Question: I am generating a groundwater elevation contour and a streamplot in matplotlib
The contour indicates that the elevation is decreasing in many areas but the groundwater flow (streamplot) is pointed uphill. I have circled the arrows that seem to be pointed the wrong direction.
The arrows toward the bottom of the map appear to be pointed the correct direction. Does anyone know why this might be?

And here is most of the code which generates this plot:
'''
#create empty arrays to fill up!
x_values = []
y_values = []
z_values = []
#iterate over wells and fill the arrays with well data
for well in well_arr:
x_values.append(well['xpos'])
y_values.append(well['ypos'])
z_values.append(well['value'])
#initialize numpy array as required for interpolation functions
x = np.array(x_values, dtype=np.float)
y = np.array(y_values, dtype=np.float)
z = np.array(z_values, dtype=np.float)
#create a list of x, y coordinate tuples
points = zip(x, y)
#create a grid on which to interpolate data
xi, yi = np.linspace(0, image['width'], image['width']),
np.linspace(0, image['height'], image['height'])
xi, yi = np.meshgrid(xi, yi)
#interpolate the data with the matlab griddata function
zi = griddata(x, y, z, xi, yi, interp='nn')
#create a matplotlib figure and adjust the width and heights
fig = plt.figure(figsize=(image['width']/72, image['height']/72))
#create a single subplot, just takes over the whole figure if only one is specified
ax = fig.add_subplot(111, frameon=False, xticks=[], yticks=[])
#create the contours
kwargs = {}
if groundwater_contours:
kwargs['colors'] = 'b'
CS = plt.contour(xi, yi, zi, linewidths=linewidth, **kwargs)
#add a streamplot
dx, dy = np.gradient(zi)
plt.streamplot(xi, yi, dx, dy, color='c', density=1, arrowsize=3)
'''
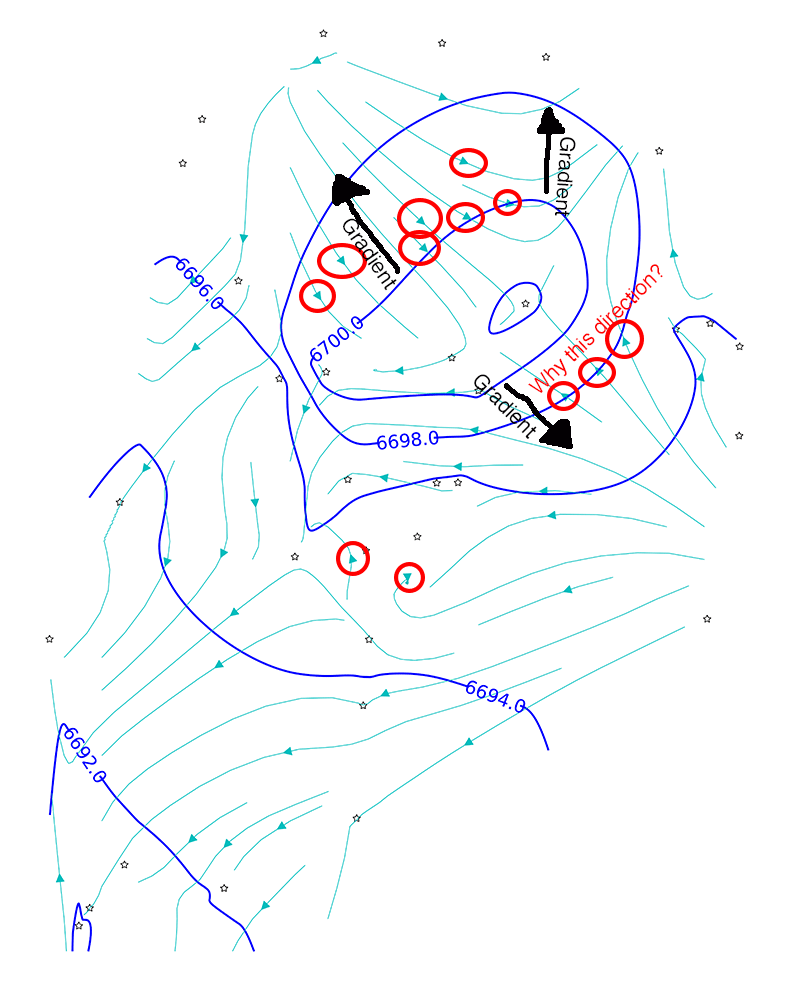
Answer: ## Summary
I'm guessing, but your problem is probably because you have an inherent transpose going on. 2D numpy arrays are indexed as row, column. "x, y" indexing is column, row. In this context, 'numpy.gradient' is basically going to return dy, dx and not dx, dy.
Try changing the line:
'''
dx, dy = np.gradient(zi)
'''
to:
'''
dy, dx = np.gradient(zi)
'''
Also, if your depths are defined as positive-up, it should be:
'''
dy, dx = np.gradient(-zi)
'''
However, I'm assuming you have positive-down depth conventions, so I'll leave that part of of the examples below. (So higher values are assumed to be deeper/lower in the example data below, and water will flow towards the high values.)
## Reproducing the problem
For example, if we modify the code you gave to use random data and fill in a few variables that are coming from outside the scope of your code sample (so that it's a stand-alone example):
'''
import numpy as np
import matplotlib.pyplot as plt
from matplotlib.mlab import griddata
# Generate some reproducible but random data
np.random.seed(1981)
width, height = 200, 300
x, y, z = np.random.random((3,10))
x *= width
y *= height
#create a list of x, y coordinate tuples
points = zip(x, y)
#create a grid on which to interpolate data
xi, yi = np.linspace(0, width, width), np.linspace(0, height, height)
xi, yi = np.meshgrid(xi, yi)
#interpolate the data with the matlab griddata function
zi = griddata(x, y, z, xi, yi, interp='nn')
#create a matplotlib figure and adjust the width and heights
fig = plt.figure()
#create a single subplot, just takes over the whole figure if only one is specified
ax = fig.add_subplot(111, frameon=False, xticks=[], yticks=[])
#create the contours
CS = plt.contour(xi, yi, zi, linewidths=1, colors='b')
#add a streamplot
dx, dy = np.gradient(zi)
plt.streamplot(xi, yi, dx, dy, color='c', density=1, arrowsize=3)
plt.show()
'''
The result will look like this:

Notice that there are lots of places where the flow lines are not perpendicular to the contours. That's an even easier indicator than the incorrect direction of the arrows that something is going wrong. (Though "perpendicular" assumes an aspect ratio of 1 for the plot, which isn't quite true for these plots unless you set it.)
## Fixing the problem
If we just change the line
'''
dx, dy = np.gradient(zi)
'''
to:
'''
dy, dx = np.gradient(zi)
'''
We'll get the correct result:

---
## Interpolation suggestions
On a side note, 'griddata' is a poor choice in this case.
First, it's not a "smooth" interpolation method. It uses delaunay triangulation, which makes "sharp" ridges at triangle boundaries. This leads to anomalous gradients in those locations.
Second, it limits interpolation to the convex hull of your data points, which may or may not be a good choice.
A radial basis function (or any other smooth interpolant) is a much better choice for interpolation.
As an example, if we modify your code snippet to use an RBF:
'''
import numpy as np
import matplotlib.pyplot as plt
from scipy.interpolate import Rbf
# Generate data
np.random.seed(1981)
width, height = 200, 300
x, y, z = np.random.random((3,10))
x *= width
y *= height
#create a grid on which to interpolate data
xi, yi = np.mgrid[0:width:1j*width, 0:height:1j*height]
#interpolate the data with the matlab griddata function
interp = Rbf(x, y, z, function='linear')
zi = interp(xi, yi)
#create a matplotlib figure and adjust the width and heights
fig, ax = plt.subplots(subplot_kw=dict(frameon=False, xticks=[], yticks=[]))
#create the contours and streamplot
CS = plt.contour(xi, yi, zi, linewidths=1, colors='b')
dy, dx = np.gradient(zi.T)
plt.streamplot(xi[:,0], yi[0,:], dx, dy, color='c', density=1, arrowsize=3)
plt.show()
'''

(You'll notice the intersections are not quite perpendicular due to the non-equal aspect ratio of the plot. They're all 90 degrees if we set the aspect ratio of the plot to 1, however.)
As a side-by-side comparison of the two methods: